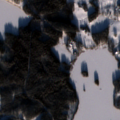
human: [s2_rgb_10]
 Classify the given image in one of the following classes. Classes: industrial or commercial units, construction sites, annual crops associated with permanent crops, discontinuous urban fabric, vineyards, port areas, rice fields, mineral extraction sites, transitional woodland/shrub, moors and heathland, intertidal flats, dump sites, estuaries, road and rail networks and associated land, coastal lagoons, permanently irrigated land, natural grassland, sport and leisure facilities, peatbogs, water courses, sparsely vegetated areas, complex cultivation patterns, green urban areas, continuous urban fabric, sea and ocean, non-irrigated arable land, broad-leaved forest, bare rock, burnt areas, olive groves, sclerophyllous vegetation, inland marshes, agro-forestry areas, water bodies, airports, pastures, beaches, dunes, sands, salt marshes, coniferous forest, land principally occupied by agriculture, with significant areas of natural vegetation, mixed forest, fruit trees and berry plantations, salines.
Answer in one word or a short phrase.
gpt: land principally occupied by agriculture, with significant areas of natural vegetation, coniferous forest, mixed forest, water bodies